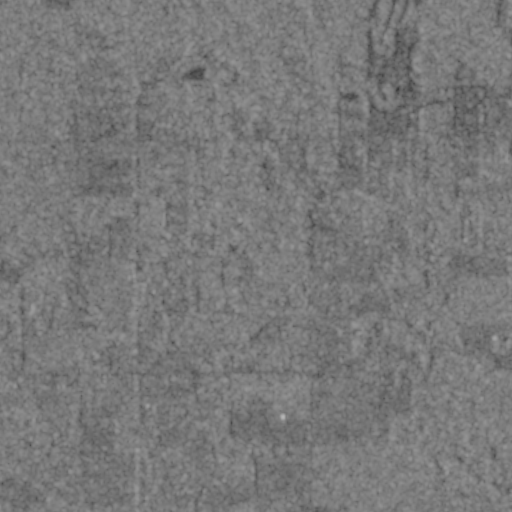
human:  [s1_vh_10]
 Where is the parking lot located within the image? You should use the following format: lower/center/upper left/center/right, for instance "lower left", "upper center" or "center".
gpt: The parking lot is located in the upper right of the image.
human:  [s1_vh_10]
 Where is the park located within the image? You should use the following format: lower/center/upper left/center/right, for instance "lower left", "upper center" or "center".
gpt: There is no park in the image.

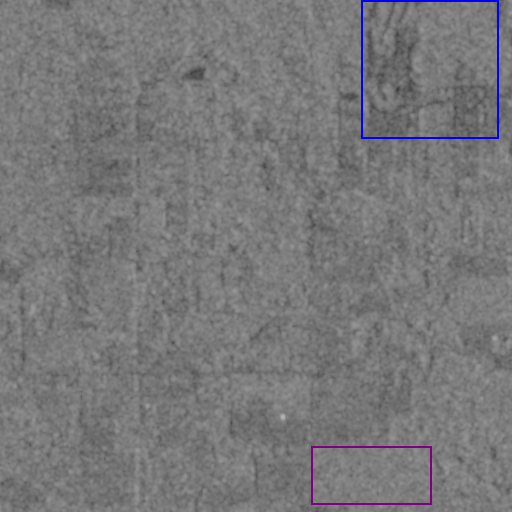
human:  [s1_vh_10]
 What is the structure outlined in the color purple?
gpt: The structure outlined in purple is a crop field.
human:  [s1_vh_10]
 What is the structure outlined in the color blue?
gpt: The structure outlined in blue is a park.
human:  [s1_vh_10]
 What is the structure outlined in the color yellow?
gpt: There is no yellow outline.